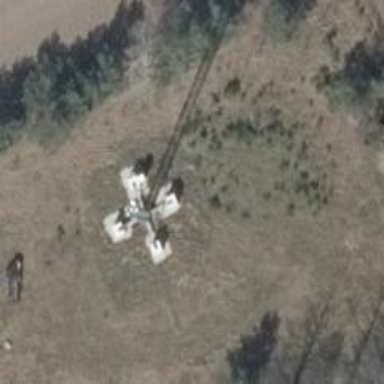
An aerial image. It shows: Mast tower used for communication.